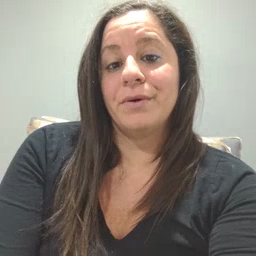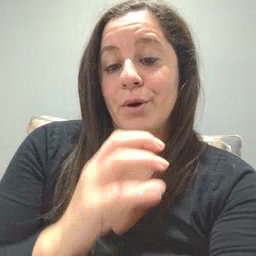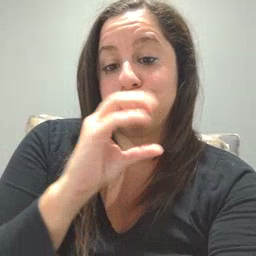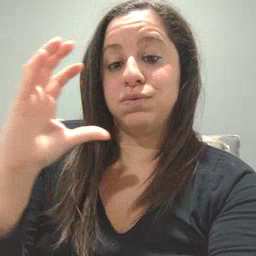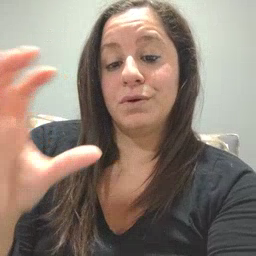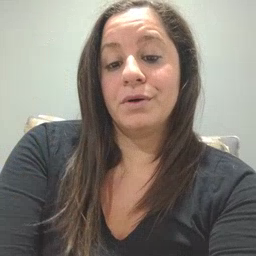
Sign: balloon